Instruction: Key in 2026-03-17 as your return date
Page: home
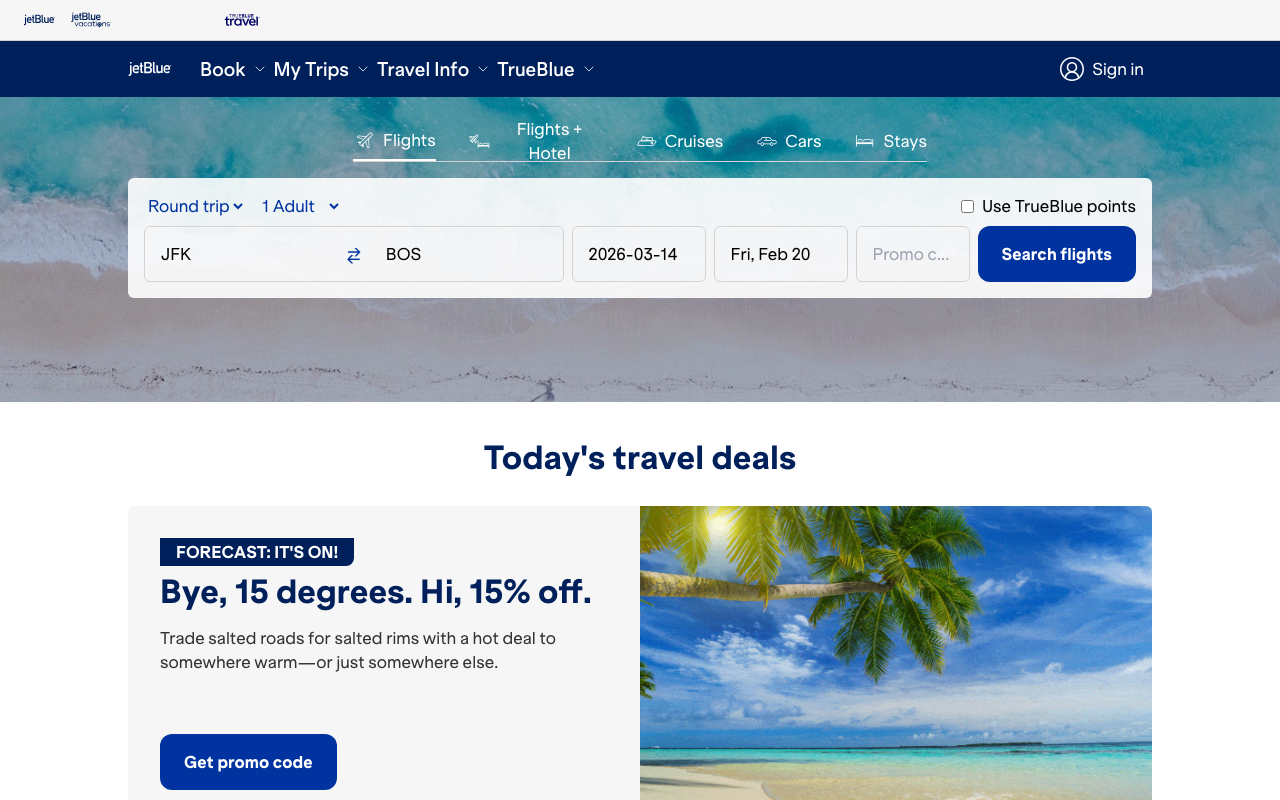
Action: type